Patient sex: F
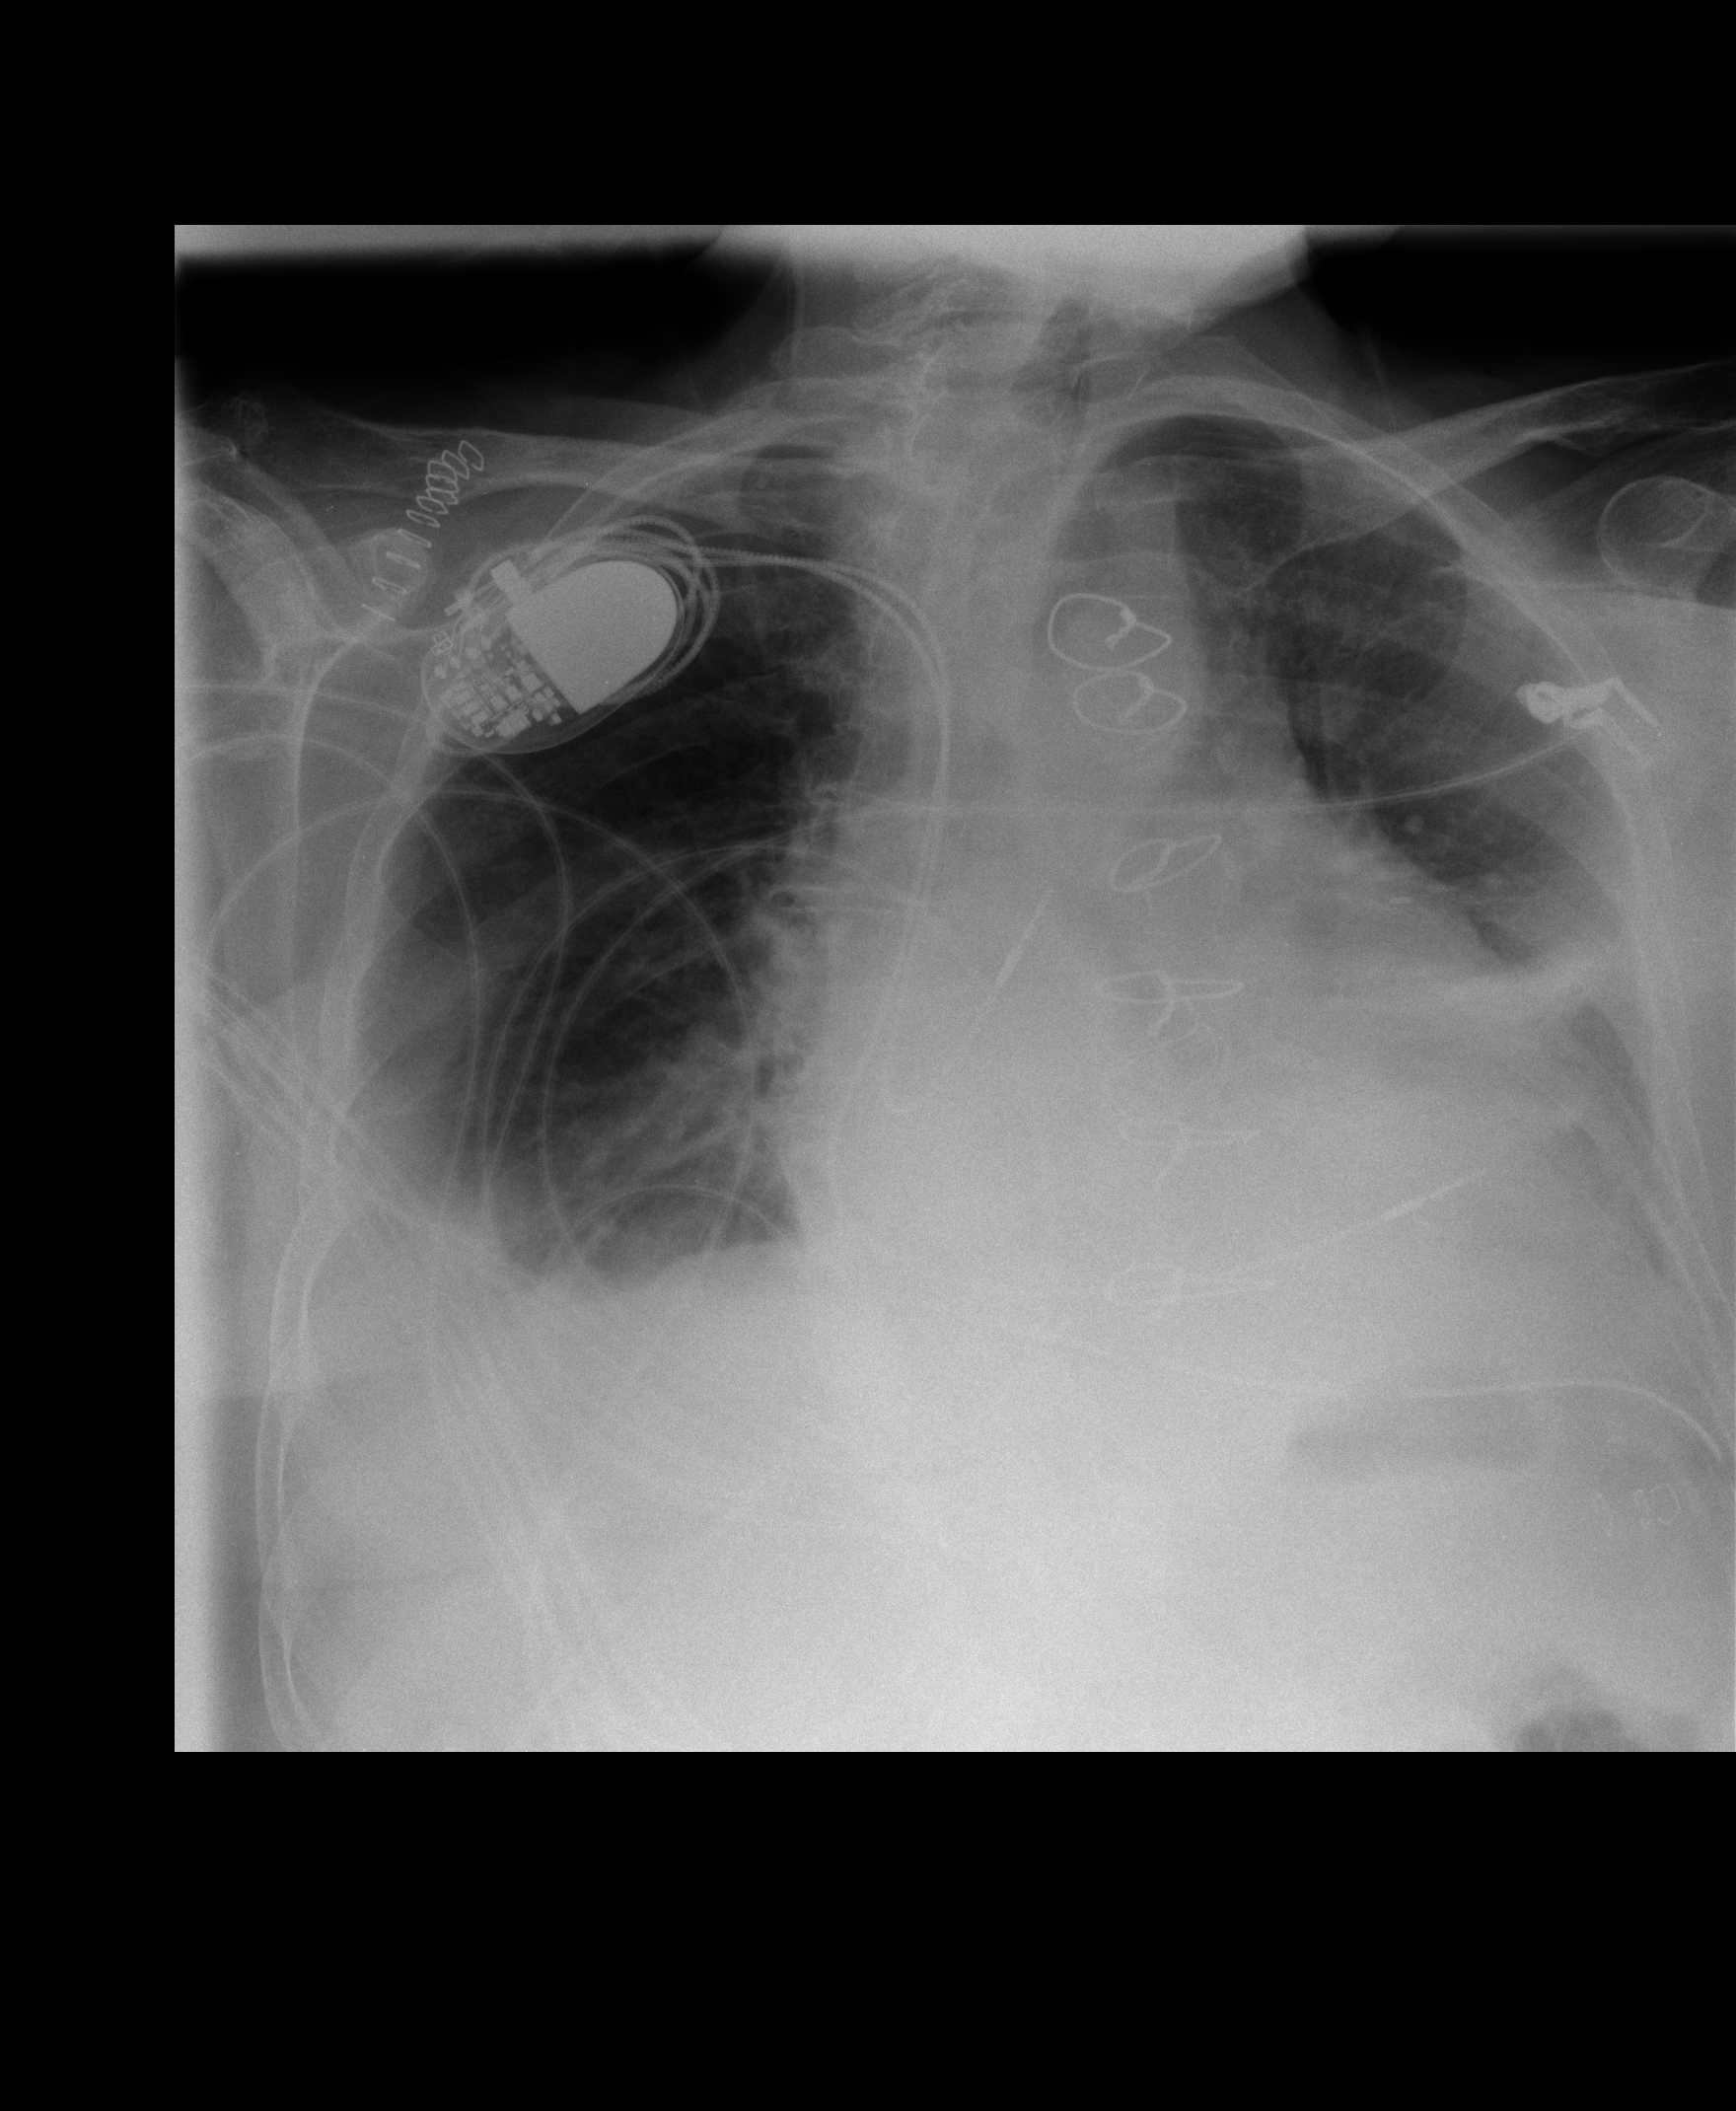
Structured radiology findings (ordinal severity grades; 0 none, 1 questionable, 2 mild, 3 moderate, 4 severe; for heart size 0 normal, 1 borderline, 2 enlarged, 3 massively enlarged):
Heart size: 3
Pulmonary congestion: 2
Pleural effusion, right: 2
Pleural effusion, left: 1
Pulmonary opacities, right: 0
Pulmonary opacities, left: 0
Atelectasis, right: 2
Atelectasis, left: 2